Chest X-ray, AP view. Patient: 59 years old, sex M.
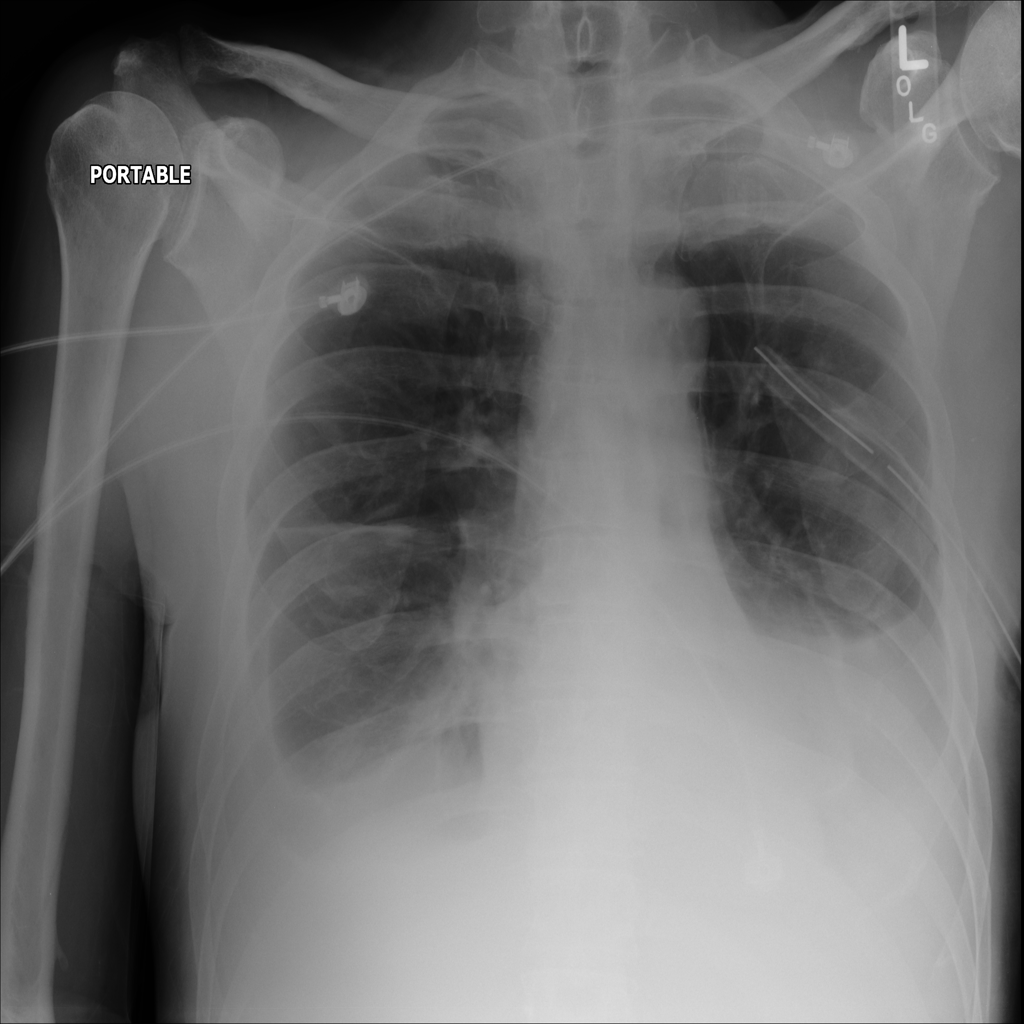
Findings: Effusion